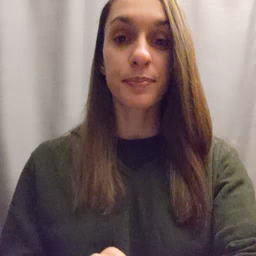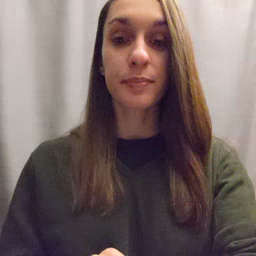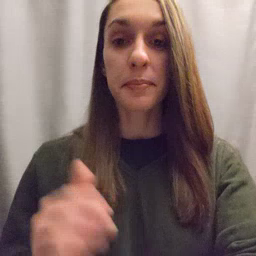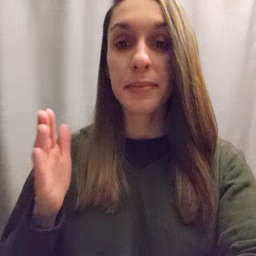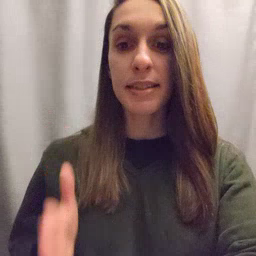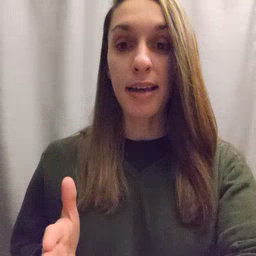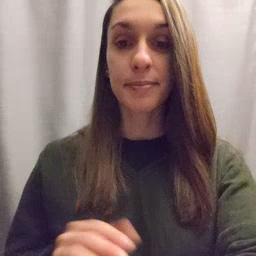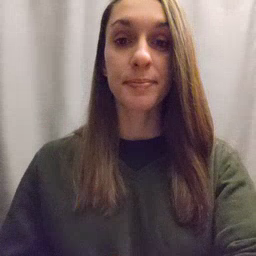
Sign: beside